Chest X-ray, PA view. Patient: 59 years old, sex F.
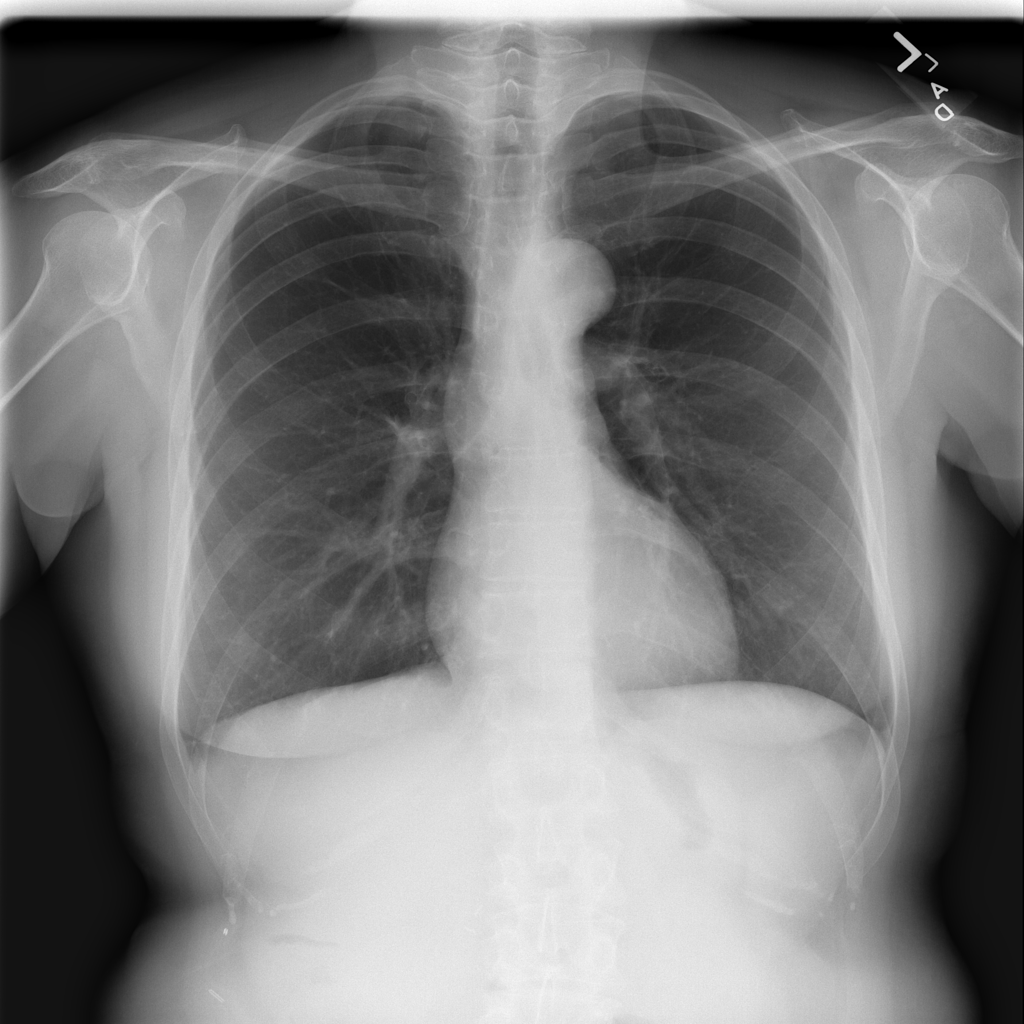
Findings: No Finding